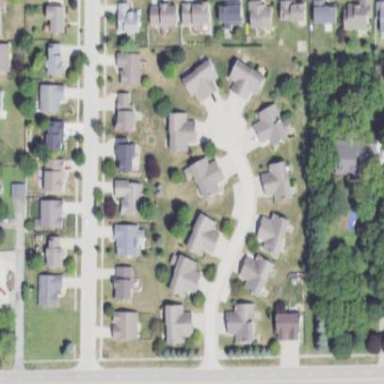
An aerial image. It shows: Residential area within neighborhood.